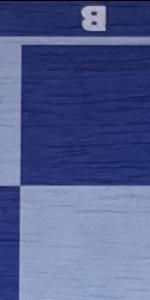
Label: Empty